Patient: sex F, age 56
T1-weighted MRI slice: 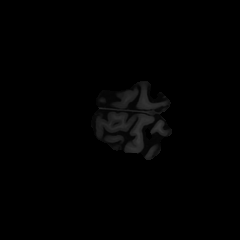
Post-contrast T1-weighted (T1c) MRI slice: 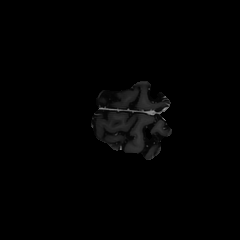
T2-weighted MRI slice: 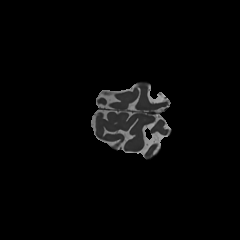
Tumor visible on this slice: no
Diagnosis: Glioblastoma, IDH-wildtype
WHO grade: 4